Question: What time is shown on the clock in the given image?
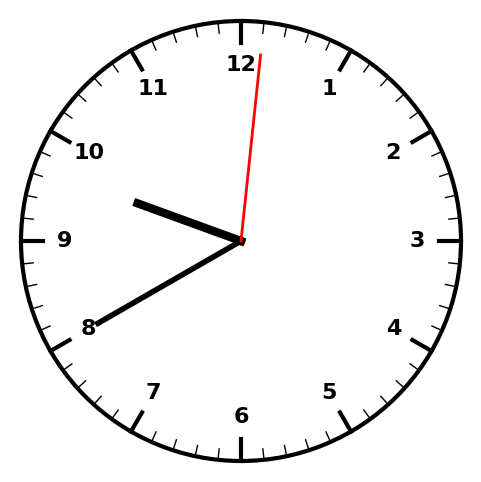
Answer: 09:40:01